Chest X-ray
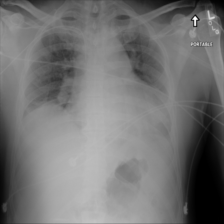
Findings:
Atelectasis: negative
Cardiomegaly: negative
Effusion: negative
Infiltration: negative
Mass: negative
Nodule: negative
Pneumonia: negative
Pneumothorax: negative
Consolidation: negative
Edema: negative
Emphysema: negative
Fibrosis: negative
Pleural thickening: negative
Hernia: negative